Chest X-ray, AP view. Patient: 19 years old, sex F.
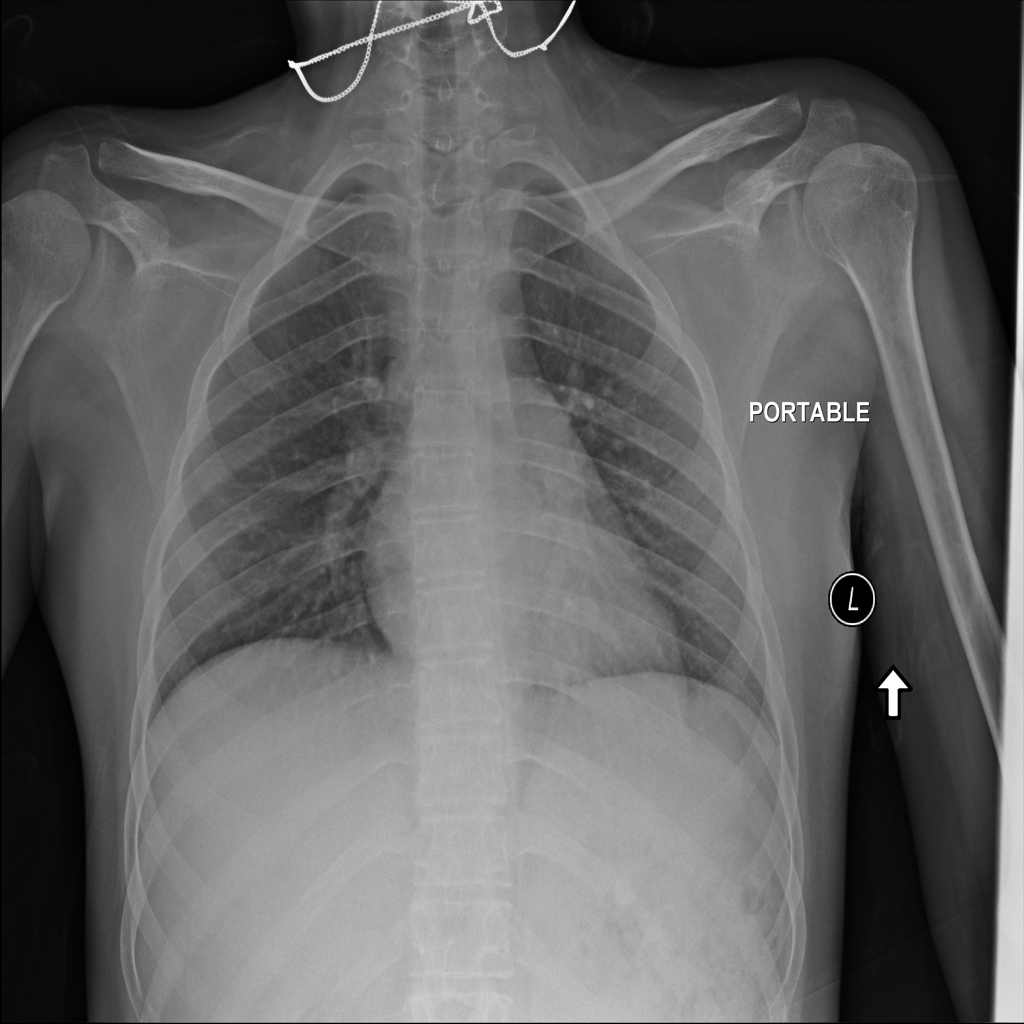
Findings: Infiltration